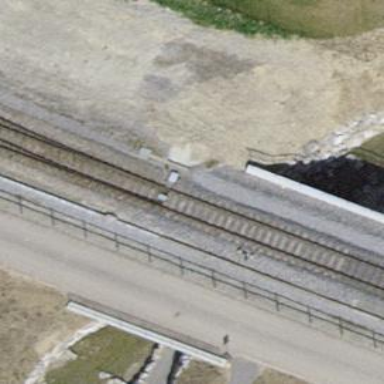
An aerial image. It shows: Railway switch.